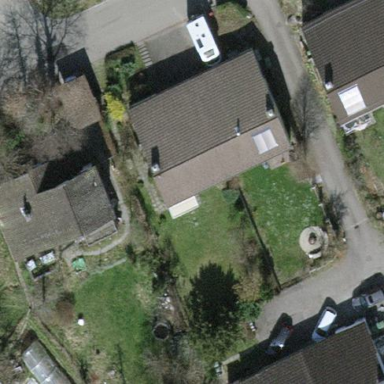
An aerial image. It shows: Semidetached house with gabled tile roof.